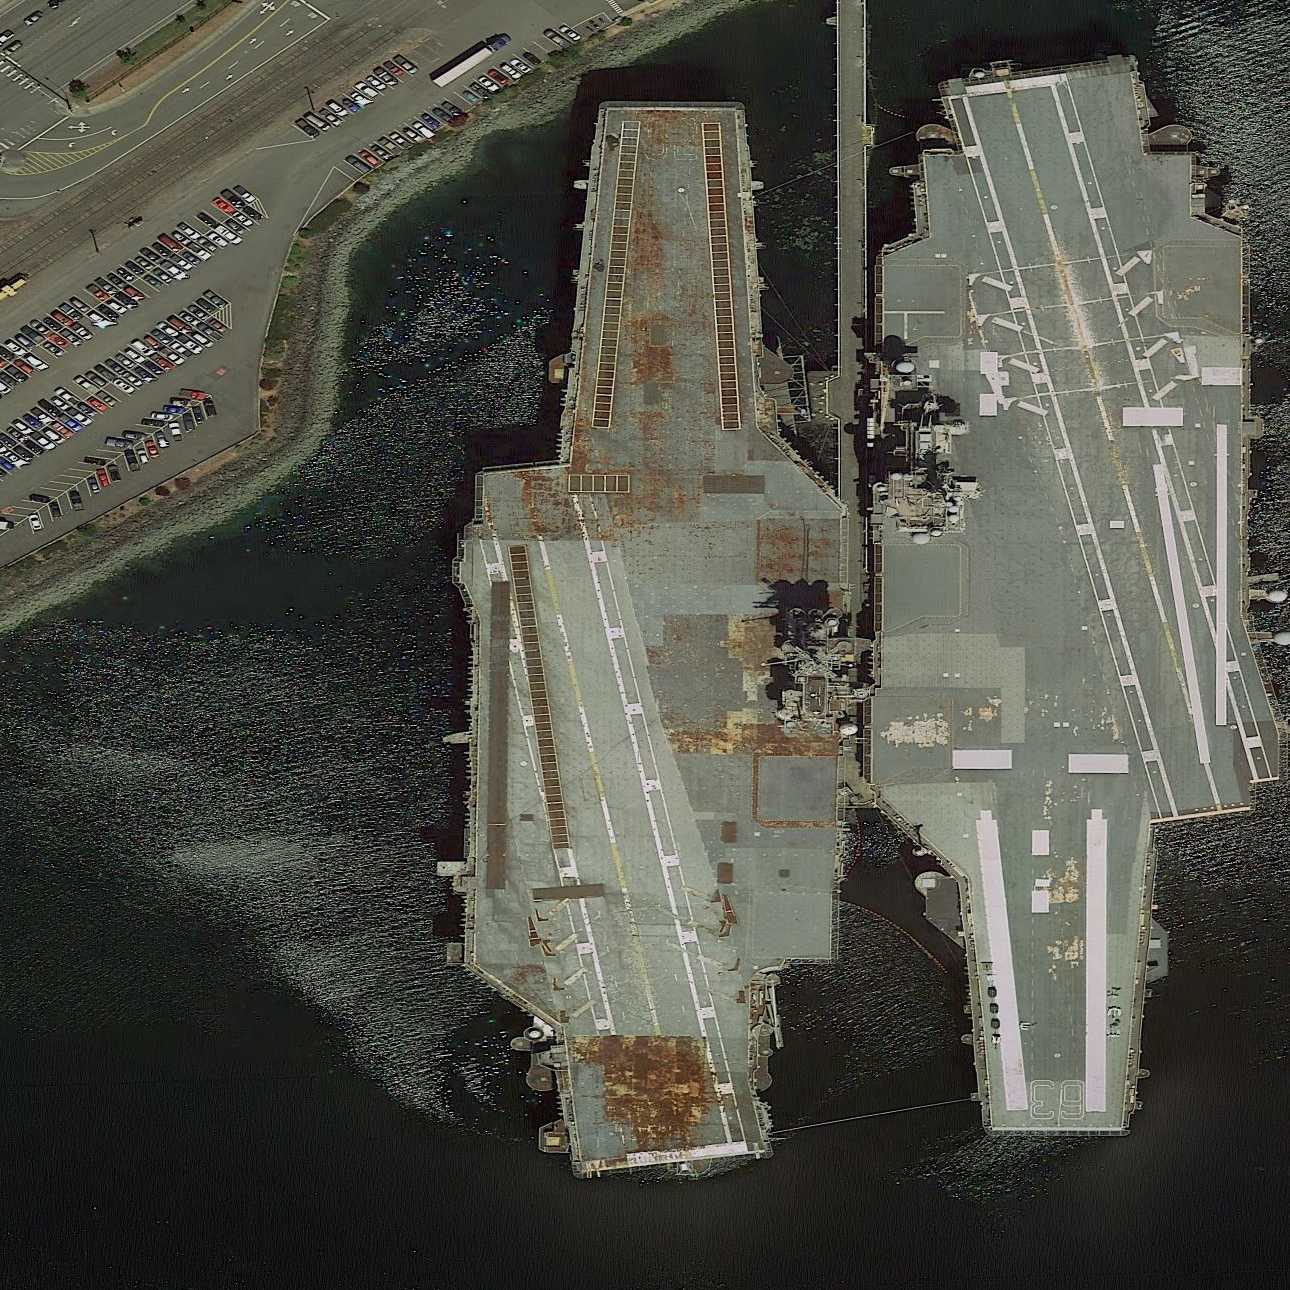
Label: aircraft_carrier